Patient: sex F, age 28
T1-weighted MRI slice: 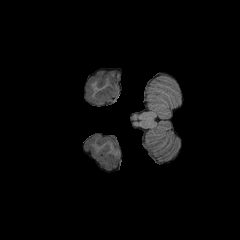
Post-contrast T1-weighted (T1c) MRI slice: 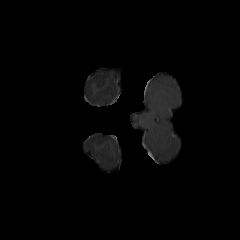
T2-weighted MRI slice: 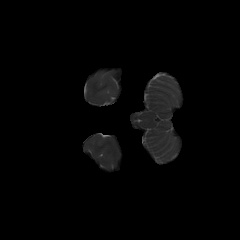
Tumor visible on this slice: no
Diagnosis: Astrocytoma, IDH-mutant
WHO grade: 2